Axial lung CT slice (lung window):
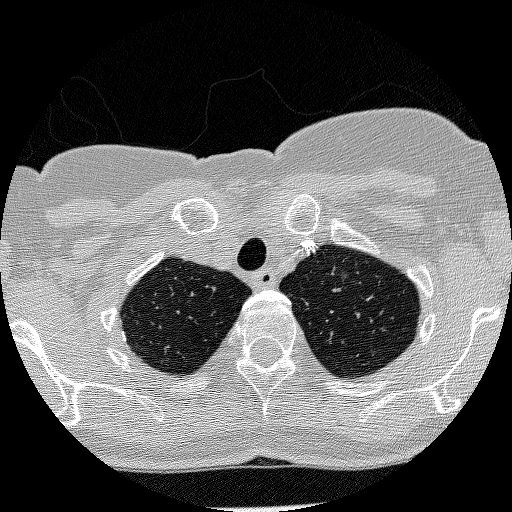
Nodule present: yes
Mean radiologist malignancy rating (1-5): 3